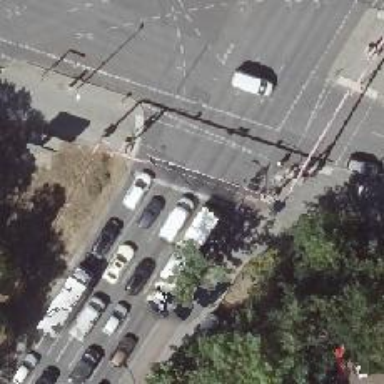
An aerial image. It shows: Road with traffic signals.